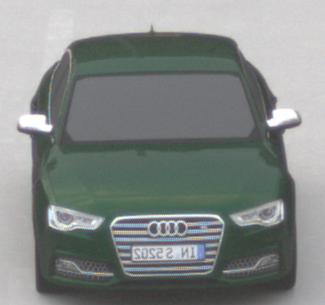
Make: Audi
Model: S5
Detailed model: F5
Model produced from: 2016
Model produced until: 2019
Doors: 2
Color: green
Road condition: dry road
Daytime: sunrise or sunset
Contrast: low contrast